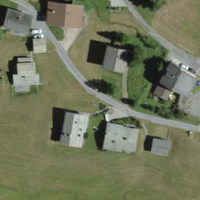
EUNIS habitat code: 55
Species observed at this site:
Petasites albus